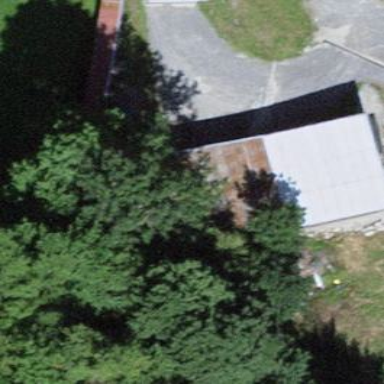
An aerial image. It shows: Shed.